Question: I have a list box and I want to associate it with two event handler, by the interface in VS 2010 only allows me to specify one as shown below

I guess it might not be a good practise to temper with the designer code, is there anyway to done the adding the eventhandler via Visual studio interface? Thanks.
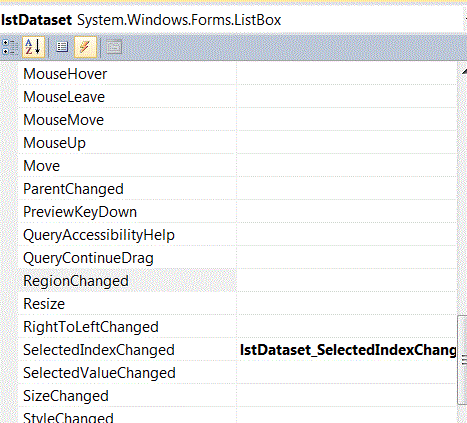
Answer: > is there anyway to done the adding the eventhandler via Visual studio interface
You can always add an event handler in the form's constructor, after the call to 'InitializeComponent()', ie:
'''
public Form1()
{
InitializeComponent();
lstDataset.SelectedIndexChanged += this.SecondEventHandler;
}
'''
That being said, this is likely not a good idea. There isn't really a reason for the to subscribe to the same event on the same object more than once. You can just put the code for "both handlers" in the same method.